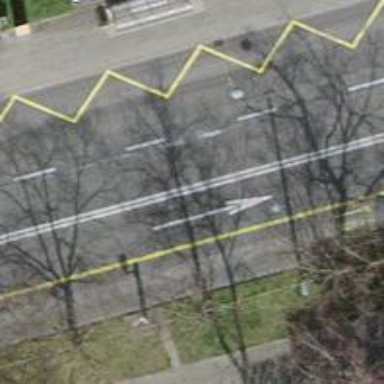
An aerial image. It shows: Trolleybus stop position for public transport.